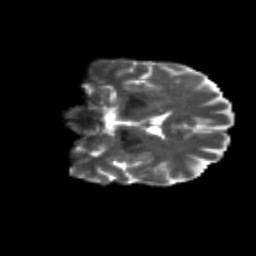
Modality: T2w
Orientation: coronal
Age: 67
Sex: male
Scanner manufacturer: siemens
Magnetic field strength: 3 T
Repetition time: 4.71 s
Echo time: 0.0906 s